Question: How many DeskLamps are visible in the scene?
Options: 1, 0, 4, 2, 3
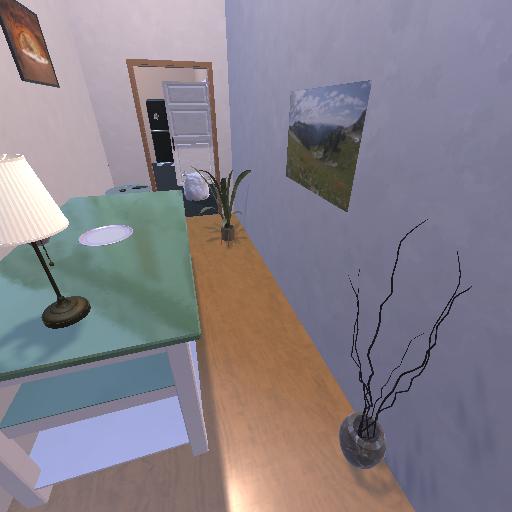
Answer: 1